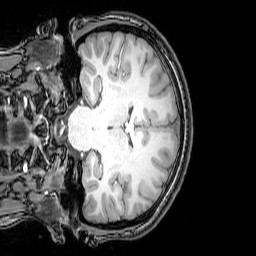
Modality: T1w
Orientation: coronal
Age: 20
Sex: female
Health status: healthy
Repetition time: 0.081 s
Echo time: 0.037 s